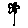
Label: flower